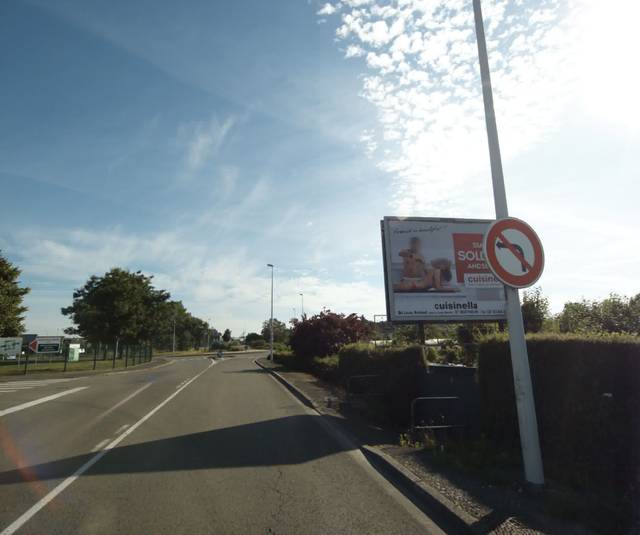
Region: France
Coordinates: 48.052, -0.7637